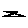
Label: zigzag